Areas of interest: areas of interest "Driving School"
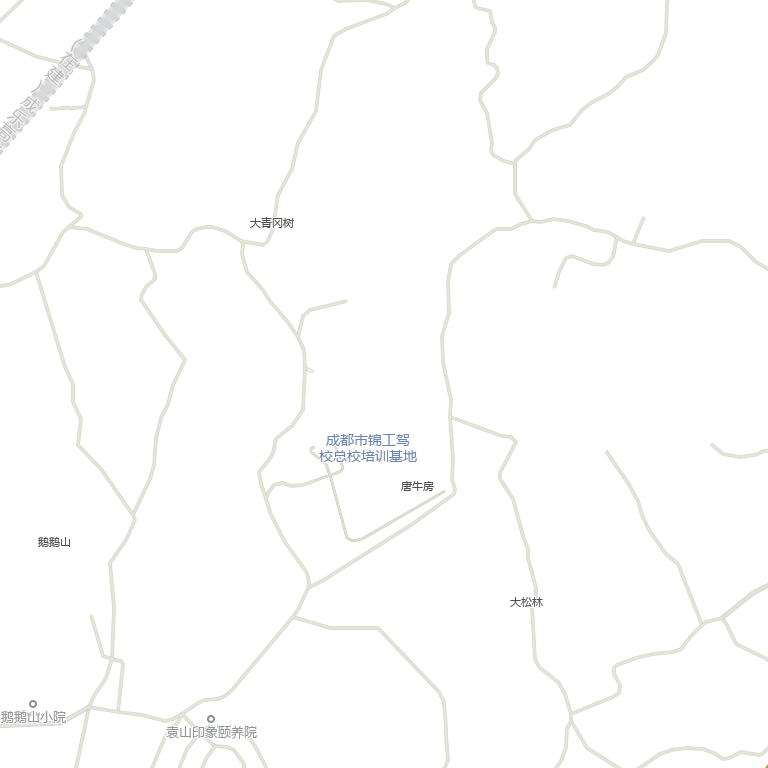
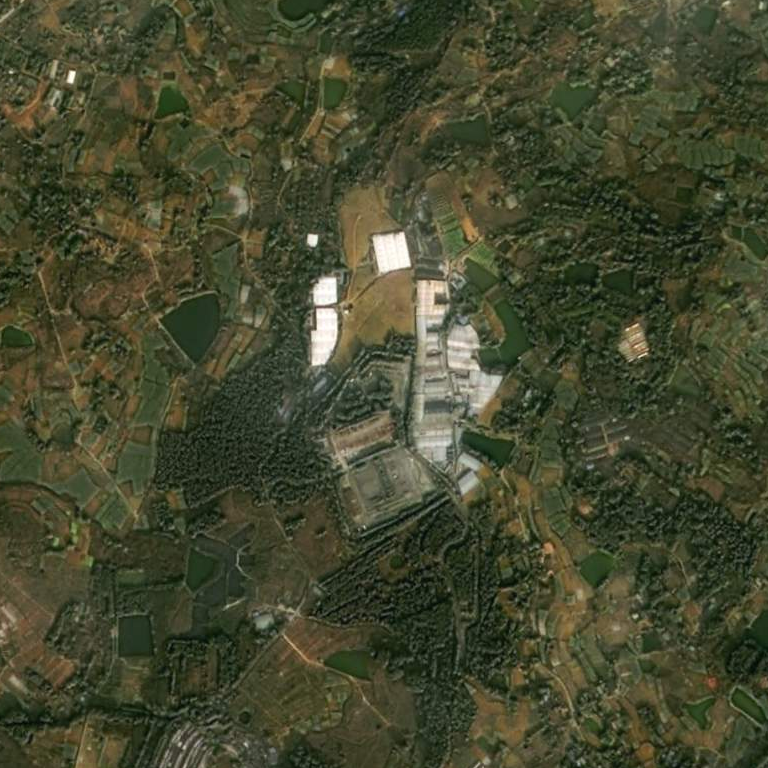